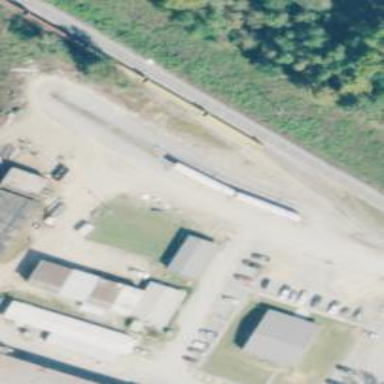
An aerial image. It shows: Railway spur service transporting lumber.